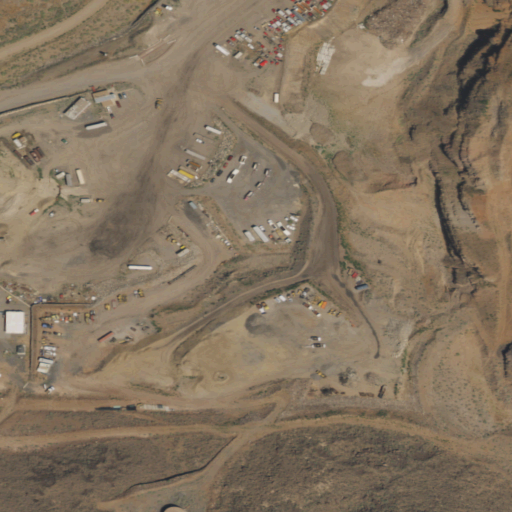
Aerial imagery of valley in Nevada named Hafed Canyon containing shrub, medium intensity development, and low intensity development